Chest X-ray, PA view. Patient: 45 years old, sex F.
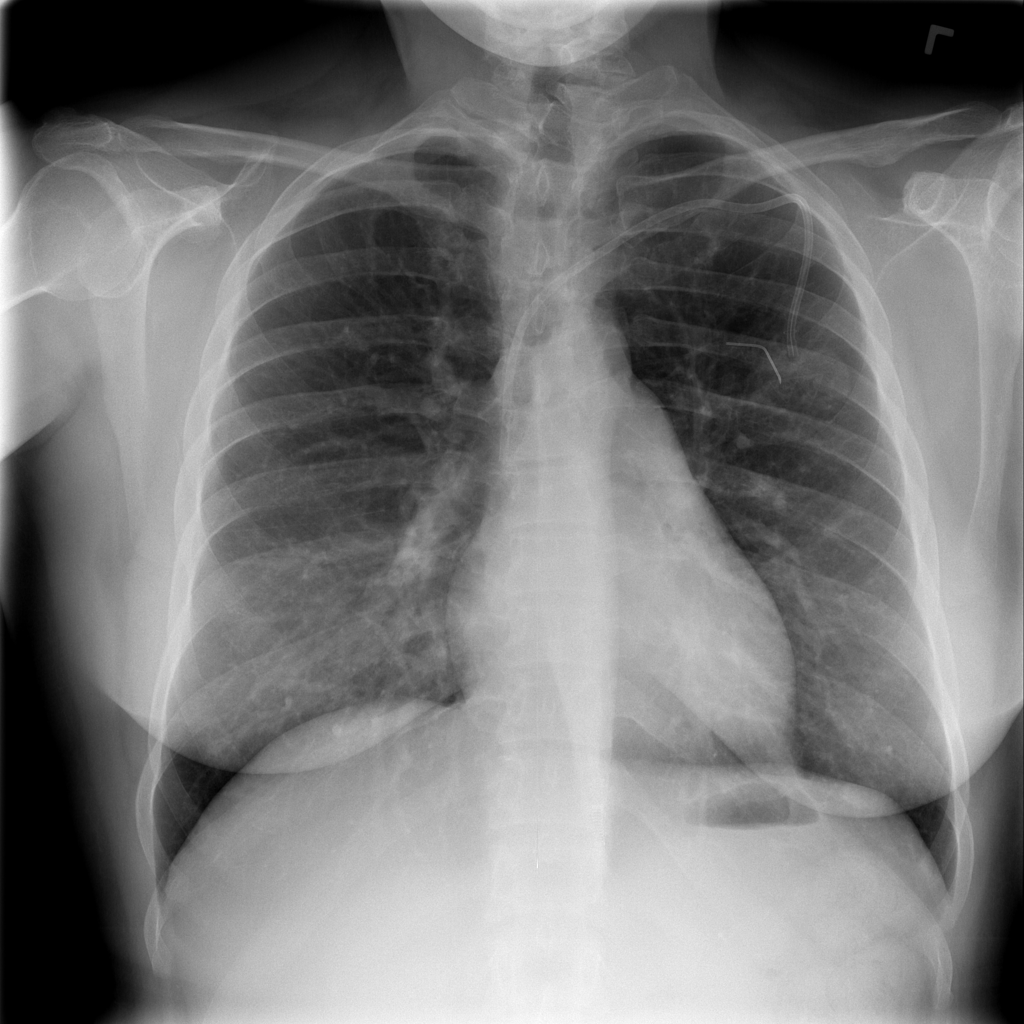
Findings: No Finding